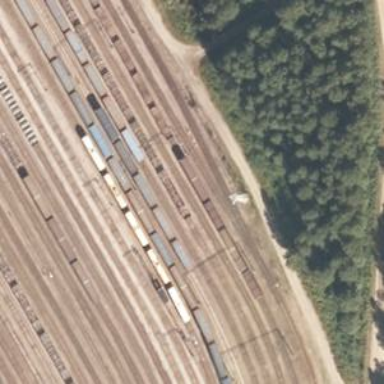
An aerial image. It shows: Railway signal.